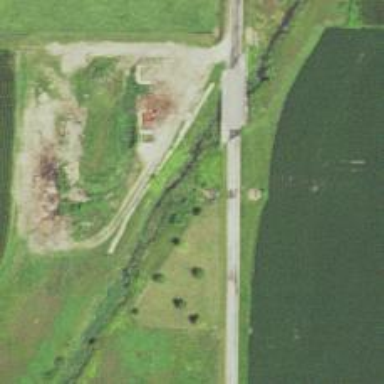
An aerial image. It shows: Culvert tunnel.